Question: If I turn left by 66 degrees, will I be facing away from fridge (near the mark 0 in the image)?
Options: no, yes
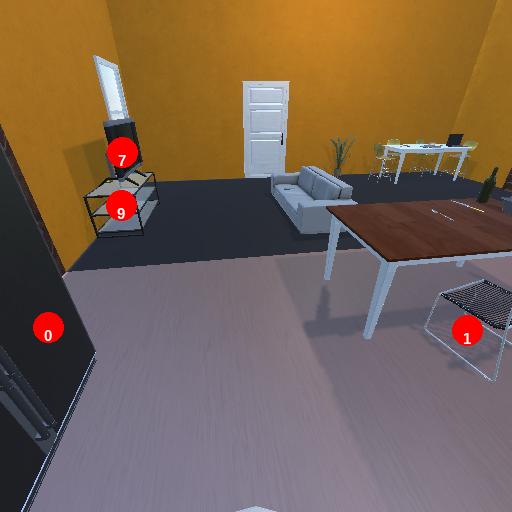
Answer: no